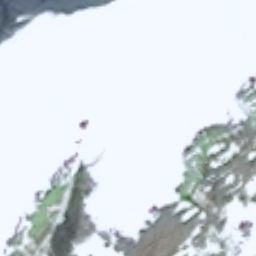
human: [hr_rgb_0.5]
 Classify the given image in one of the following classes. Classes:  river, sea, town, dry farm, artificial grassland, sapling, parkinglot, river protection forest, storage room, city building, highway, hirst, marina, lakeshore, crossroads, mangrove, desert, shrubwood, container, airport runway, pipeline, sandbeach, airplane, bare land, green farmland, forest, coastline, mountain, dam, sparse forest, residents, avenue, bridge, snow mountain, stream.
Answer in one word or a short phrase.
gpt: snow mountain